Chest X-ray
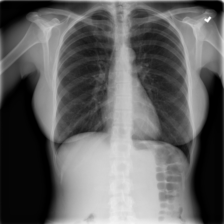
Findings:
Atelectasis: negative
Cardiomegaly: negative
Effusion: negative
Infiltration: positive
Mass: negative
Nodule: negative
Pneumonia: negative
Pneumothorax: negative
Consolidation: negative
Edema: negative
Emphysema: negative
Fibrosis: negative
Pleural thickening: negative
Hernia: negative